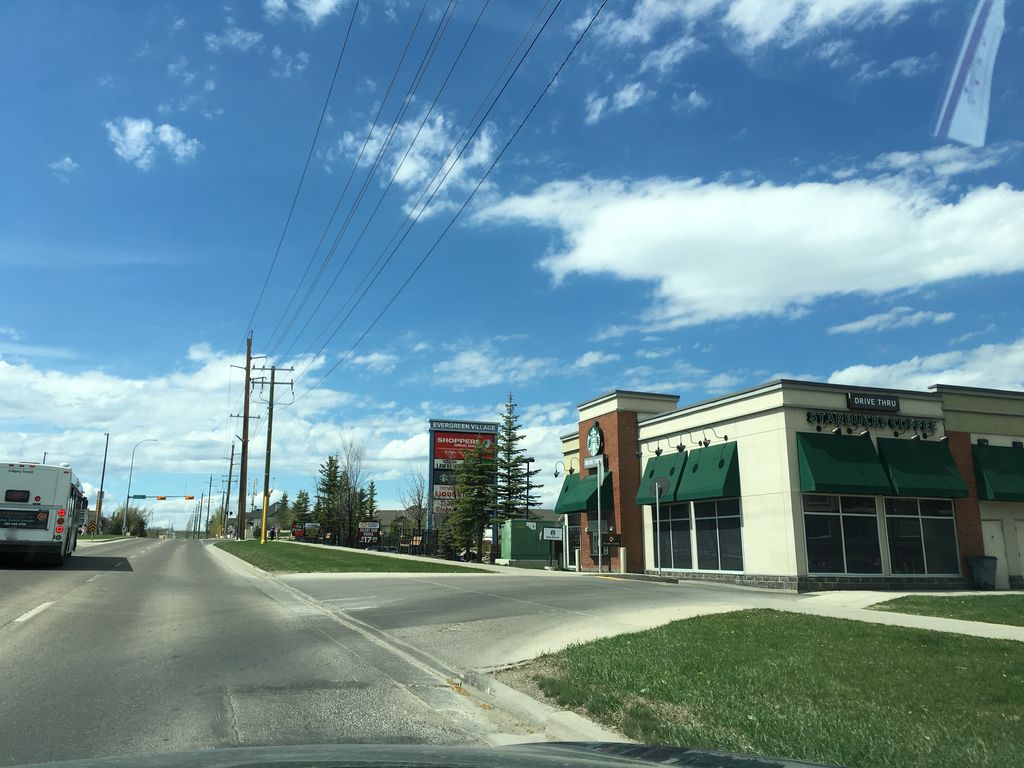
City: calgary